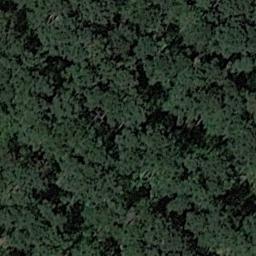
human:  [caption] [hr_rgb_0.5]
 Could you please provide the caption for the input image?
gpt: The forest is full of green trees .

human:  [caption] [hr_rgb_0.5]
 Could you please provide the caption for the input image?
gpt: This is a dense forest .

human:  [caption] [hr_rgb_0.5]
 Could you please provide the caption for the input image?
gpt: Many green trees are in a forest .

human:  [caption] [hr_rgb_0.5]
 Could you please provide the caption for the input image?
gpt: The forest has a lot of well-arranged green trees .

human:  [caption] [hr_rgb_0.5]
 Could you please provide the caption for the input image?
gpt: A dense forest with many green trees .